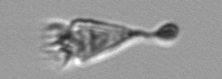
Label: Paratontonia_gracillima